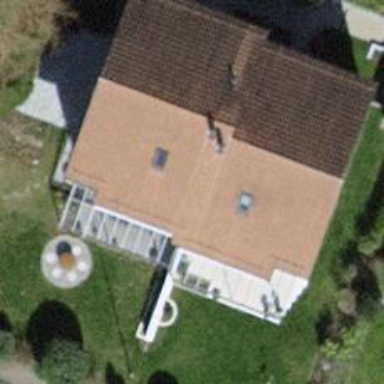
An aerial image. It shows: Semidetached house.